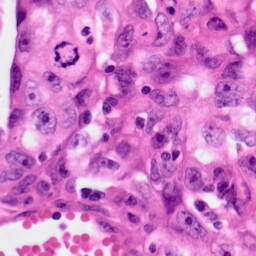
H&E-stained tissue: Lung